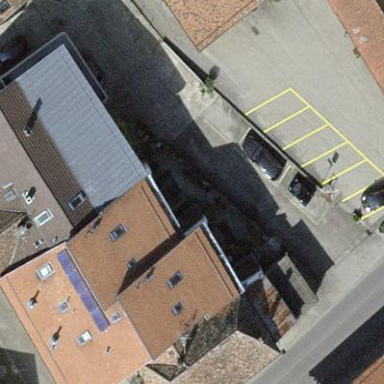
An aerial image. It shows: Parking area with surface.